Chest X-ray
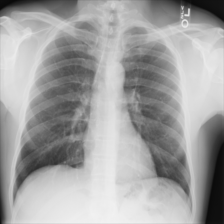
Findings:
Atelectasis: negative
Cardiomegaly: negative
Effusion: negative
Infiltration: negative
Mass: negative
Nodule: negative
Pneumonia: negative
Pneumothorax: negative
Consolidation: negative
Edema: negative
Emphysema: negative
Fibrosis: negative
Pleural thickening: negative
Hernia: negative